Question: Title pretty much sums it up. I have a fixed persistent header via:
'''
<div data-role="header" data-id="headerbar" data-position="fixed" data-theme="b">
<h1>Title!</h1>
<a href="#" class="ui-btn-right">Login</a>
</div>
'''
And then another header via:
'''
<div data-role="header" data-theme="c">
<h6>1. Type a name </h6>
<input type="search" name="name" id="basic" value=""></input>
</div>
'''
When I click on the text input in the xcode simulator (and on my actual iphone), the first header turns solid white then flicks back to the proper header.
Ideas?
My screen looks like this:
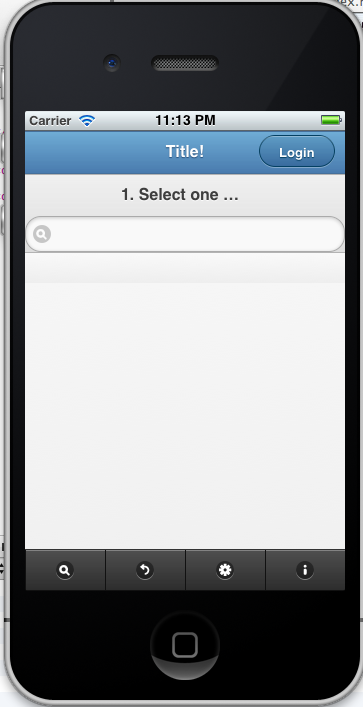
Answer: You can use a '<label>' instead of '<header>'
'''
<label for="search-basic">Select Name:</label>
<input type="search" name="search" id="searc-basic" value="" data-mini="true" />
'''
<URL>
Its the property of the 'data-position="fixed"' attribute of jQuery Mobile. what it does is It vanishes the toolbars when scrolling of the screen does.Like wise if you tap on screen it vanishes & if you tap again it shows up the toolbars. So thats why your header is vanished if u clicked for the 1st time again it pops up back when you click again. Please remove that attrib if its not in use. Hope it helps.